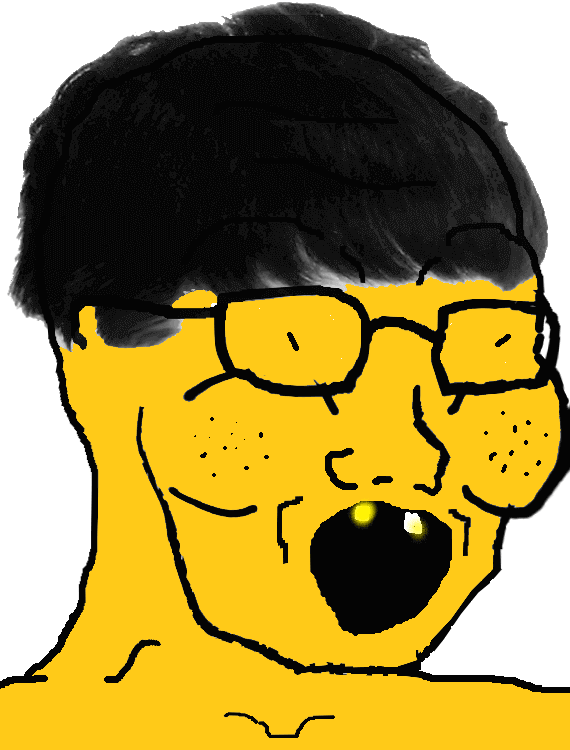
Label: 5_Crying_Wojak